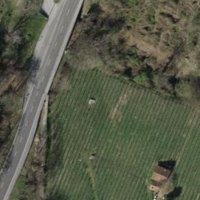
EUNIS habitat code: 24
Species observed at this site:
Equisetum telmateia